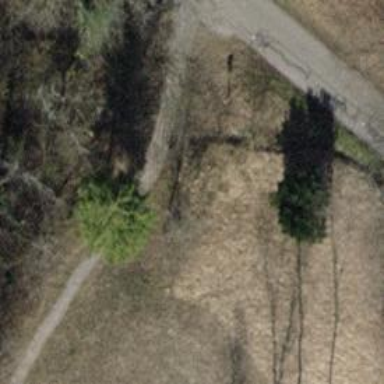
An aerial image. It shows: Path leading to bridge.